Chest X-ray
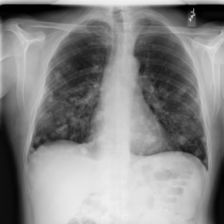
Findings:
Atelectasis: negative
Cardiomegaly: negative
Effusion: negative
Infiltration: negative
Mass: negative
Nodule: positive
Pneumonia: negative
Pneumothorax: negative
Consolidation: negative
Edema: negative
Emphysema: negative
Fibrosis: negative
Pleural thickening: negative
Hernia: negative